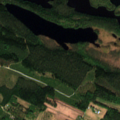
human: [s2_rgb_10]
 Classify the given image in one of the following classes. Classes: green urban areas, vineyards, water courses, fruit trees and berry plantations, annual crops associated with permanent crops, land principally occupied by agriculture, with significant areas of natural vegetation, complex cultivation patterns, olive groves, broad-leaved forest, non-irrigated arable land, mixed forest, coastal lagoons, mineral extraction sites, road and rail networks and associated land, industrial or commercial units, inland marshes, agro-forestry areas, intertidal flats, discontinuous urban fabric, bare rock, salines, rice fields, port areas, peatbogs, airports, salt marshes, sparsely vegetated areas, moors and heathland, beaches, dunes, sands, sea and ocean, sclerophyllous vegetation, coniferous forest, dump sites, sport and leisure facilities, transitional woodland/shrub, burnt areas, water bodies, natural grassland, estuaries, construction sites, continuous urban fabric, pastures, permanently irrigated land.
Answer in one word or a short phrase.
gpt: land principally occupied by agriculture, with significant areas of natural vegetation, coniferous forest, mixed forest, water bodies